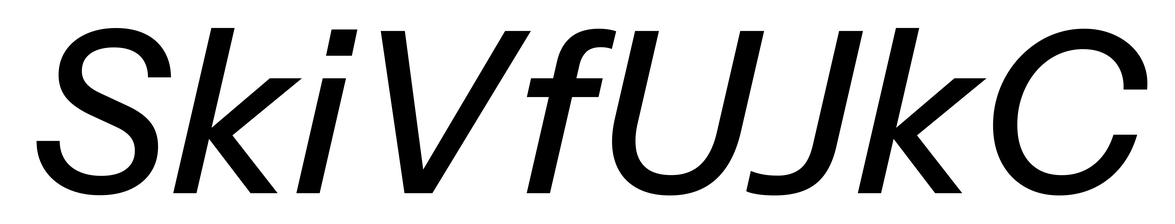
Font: InstrumentSans-Italic_Medium_Italic